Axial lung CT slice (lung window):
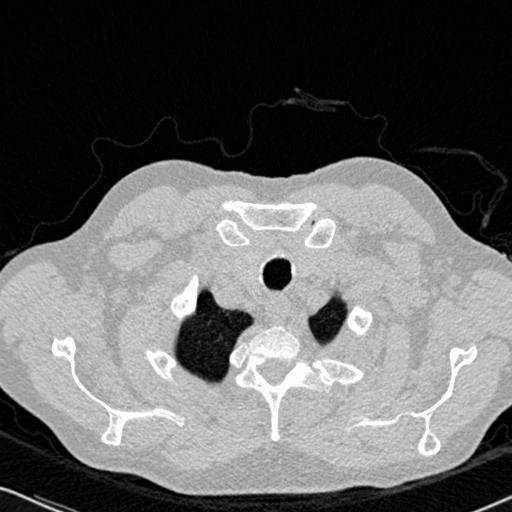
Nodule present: no